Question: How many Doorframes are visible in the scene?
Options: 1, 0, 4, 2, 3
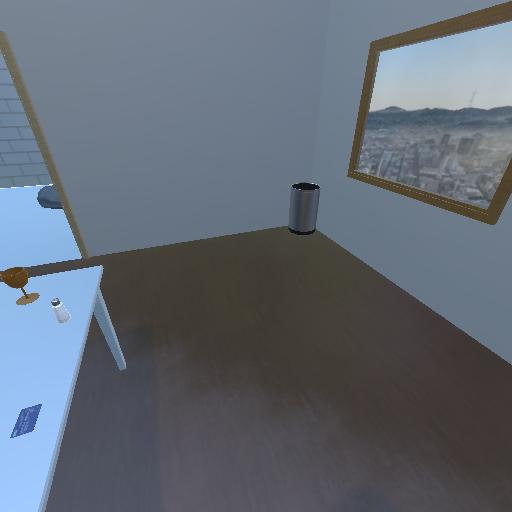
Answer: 1